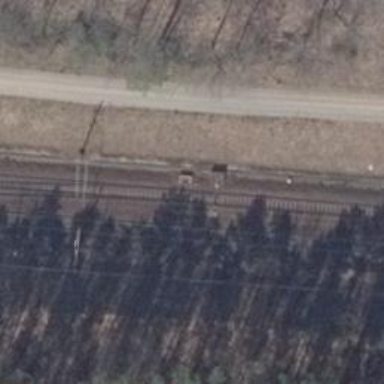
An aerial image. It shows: Railway signal.